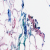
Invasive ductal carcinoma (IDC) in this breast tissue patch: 0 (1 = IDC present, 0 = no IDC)